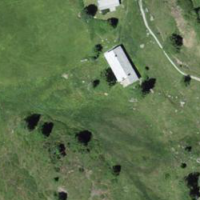
EUNIS habitat code: 26
Species observed at this site:
Viola calcarata
Pinguicula leptoceras